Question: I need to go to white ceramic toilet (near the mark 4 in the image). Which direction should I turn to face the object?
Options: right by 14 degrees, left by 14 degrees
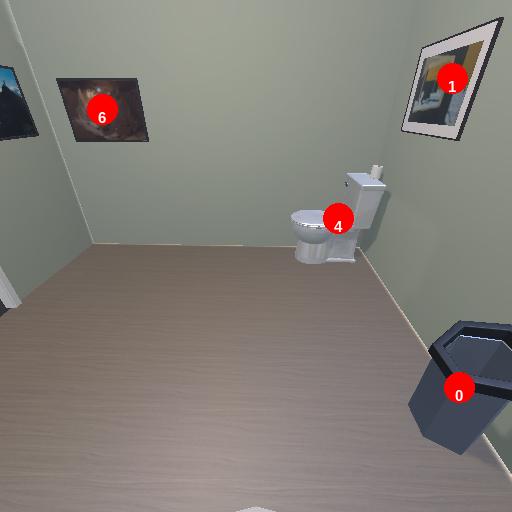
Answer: right by 14 degrees